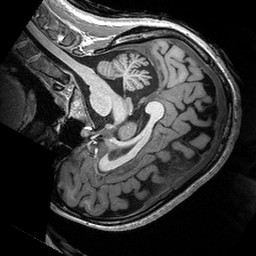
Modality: T1w
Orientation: sagittal
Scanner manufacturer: siemens
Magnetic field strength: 3 T
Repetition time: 2.53 s
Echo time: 0.00288 s